Question: I am creating sample blog project and designed this entity data model.
Is there anything else required, I mean in association and navigation property...

I have created this design on the following basis..
1. user can have many post ( 1 to many )
2. user can have many comments ( 1 to many )
3. user can have many tags (1 to many )
4. post can have many comments ( 1 to many )
5. post can have many tags ( 1 to many )
Do I need to create association for 1 to 1 between post and user
like
1. 1 post must and can have 1 user ( 1 to 1 )
2. tag must and can have 1 user ( 1 to 1 )
I am confused that I already have created 1 to many relationships between all of this and I have the required navigation properties. Is it necessary to create 1 to 1 association mentioned above?
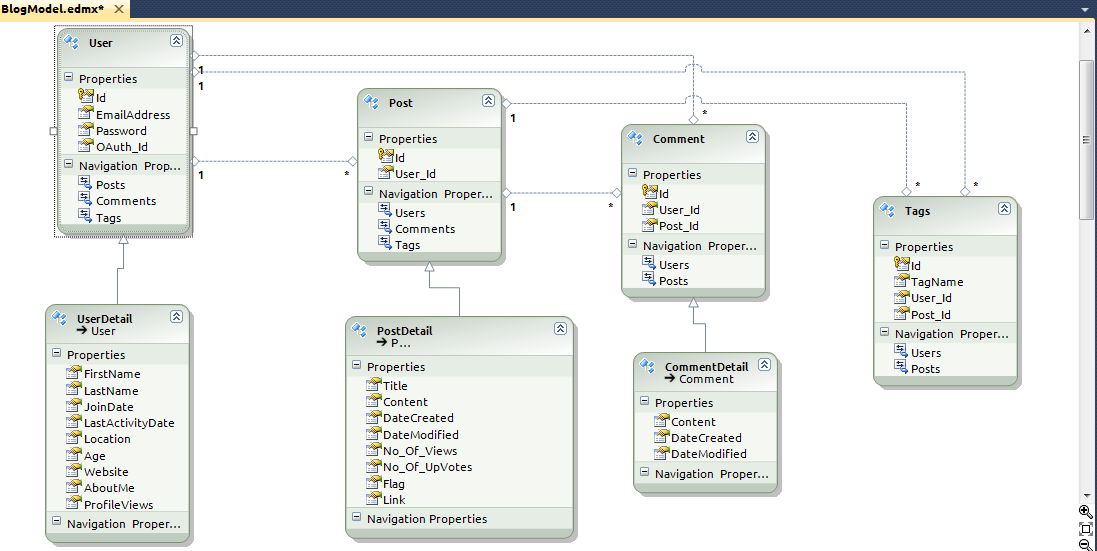
Answer: Some suggestions:
1. Inheritance looks unnecessary. I think if you expect your model to grow with multiple types of users and posts with some varied fields not much in common then we can have inheritance for such fields. Like models SuperUser NormalUser AdminUser inheriting from User and they have lots of fields uncommon which doesn't look a case here.
2. Blog Entity is excluded? Normally we have a blog entity A user who has rights creates a blog and under that blog other users or only (himself depending on requirement) can write various posts. A blog can have many posts. Having said this, the blog entity is not mandatory and you can live without it but future modifications might be costly.
3. The Tags and post is many to many relationship. A post can have many tags however a tag is associated with many posts. If you want to know the posts with specific tag then you need to have * to *.